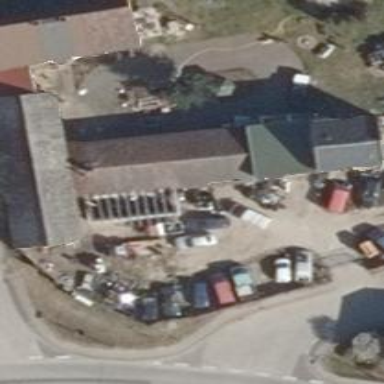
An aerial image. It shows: Car repair shop.